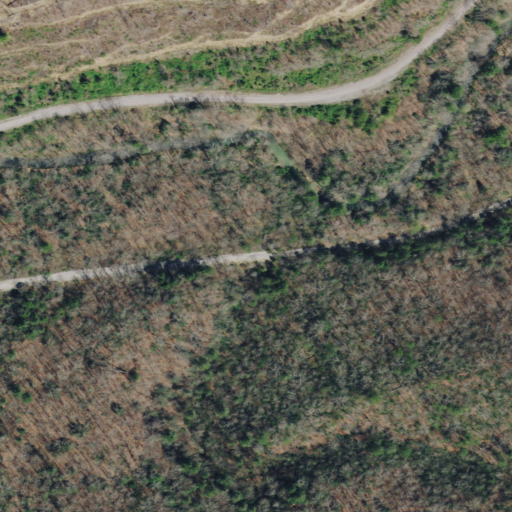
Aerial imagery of valley in Tennessee named Indian Springs Hollow containing deciduous forest, mixed forest, grassland, open development, and low intensity development